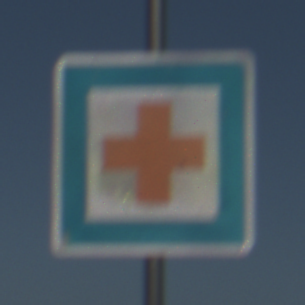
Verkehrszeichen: ErsteHilfe
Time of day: MorningAfternoon
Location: Outdoor (Nature)
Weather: Clear
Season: NotSpecified
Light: Natural